Field crop: tomato
Growth stage: 2
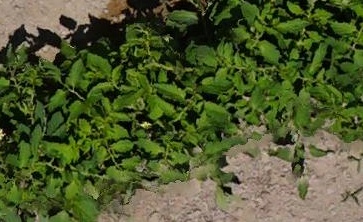
Species: tomato